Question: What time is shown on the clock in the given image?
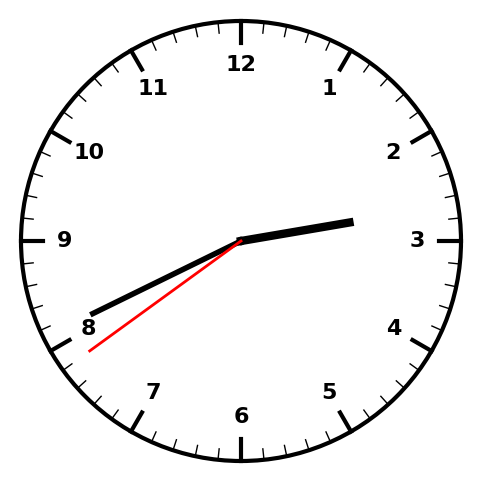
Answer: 02:40:39